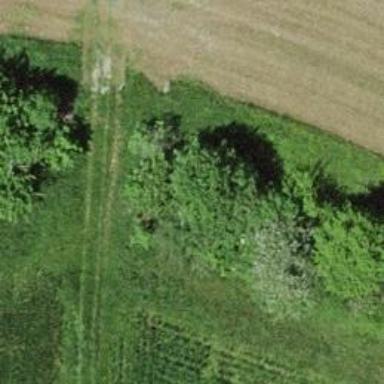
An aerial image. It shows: Hedge acting as barrier.